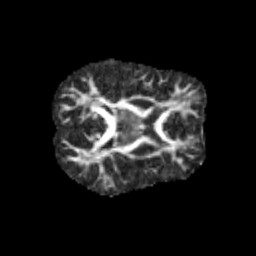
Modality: FA
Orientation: axial
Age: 9
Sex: male
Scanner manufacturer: siemens
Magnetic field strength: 3 T
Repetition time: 3.8 s
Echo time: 0.07 s